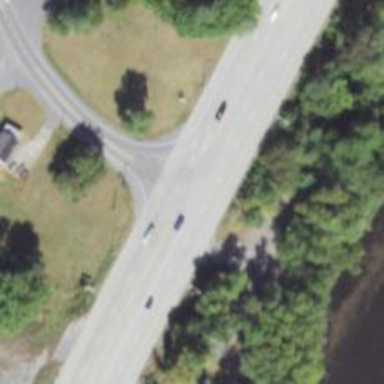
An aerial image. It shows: This image shows trunk highway that functions as expressway.